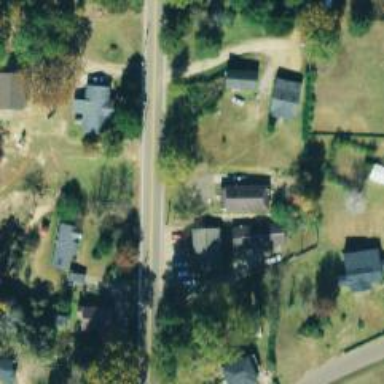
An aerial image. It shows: Driveway.